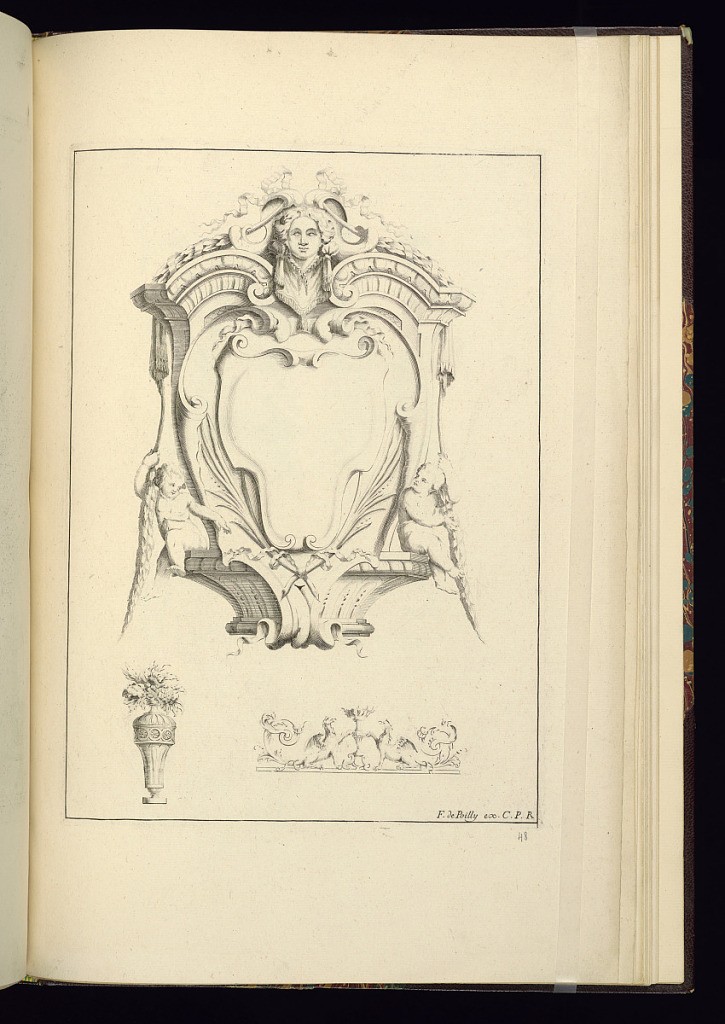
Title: Cartouche Design
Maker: Jean-Bernard Turreau, French, 1672 - 1731
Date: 1716-19
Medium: Etching on laid paper
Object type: Print
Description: Design for a cartouche framed by putti, a mascaron (mask), c-scrolls, festoons of laurel leaves, ribbons, palm leaves, egg, fluting, gadrooning, and scale motifs. Lower left: a small vase of flowers decorated with fluting, gadrooning, and rosettes. Lower right: an ornament featuring griffins, a torch and scrolling leaves (rinceaux). The plate is signed.